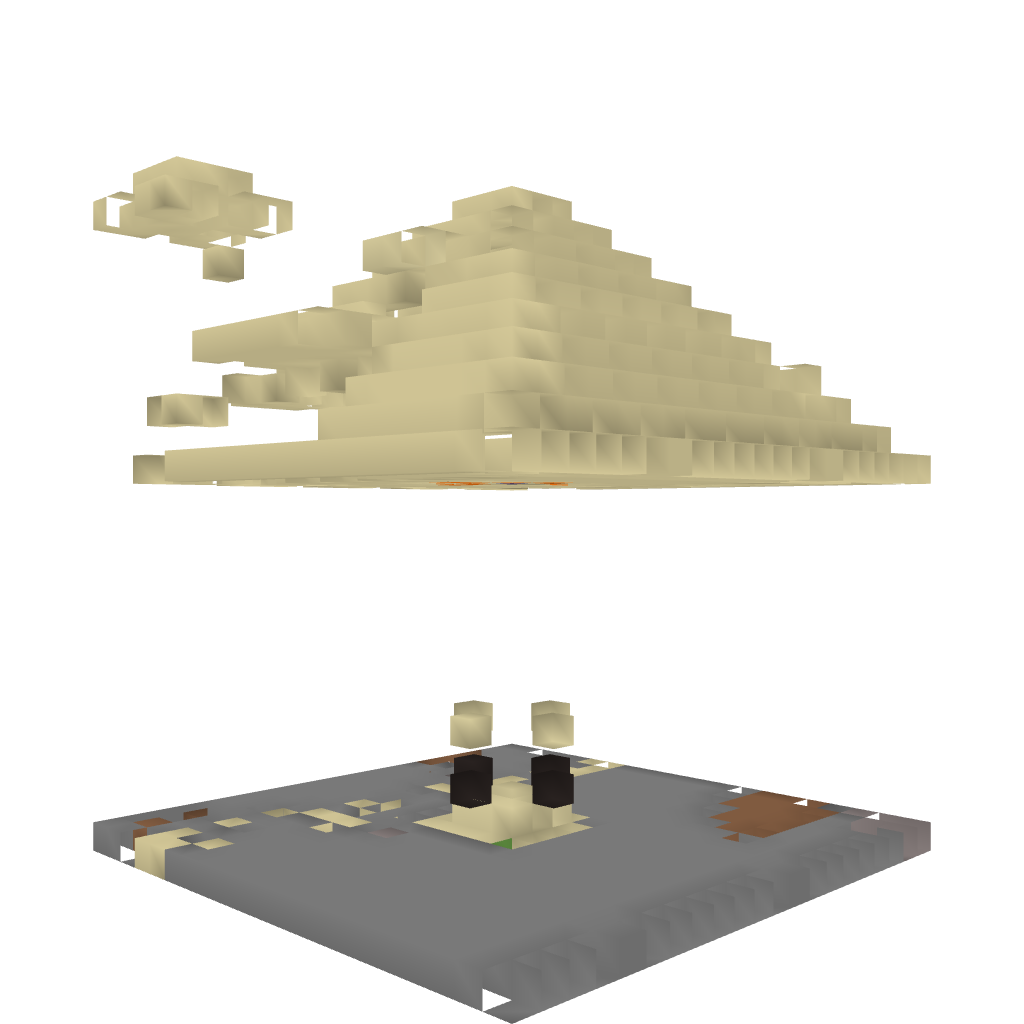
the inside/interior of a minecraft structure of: Default desert temple